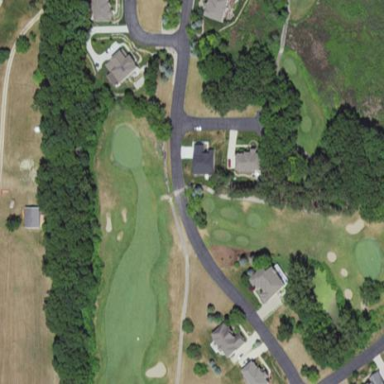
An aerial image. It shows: Rough area on grassy golf course.